Interaction volume radius: 10 \u00c5
Interaction volume height: 10 \u00c5
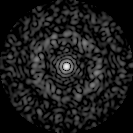
Disorder parameter: 0.8609